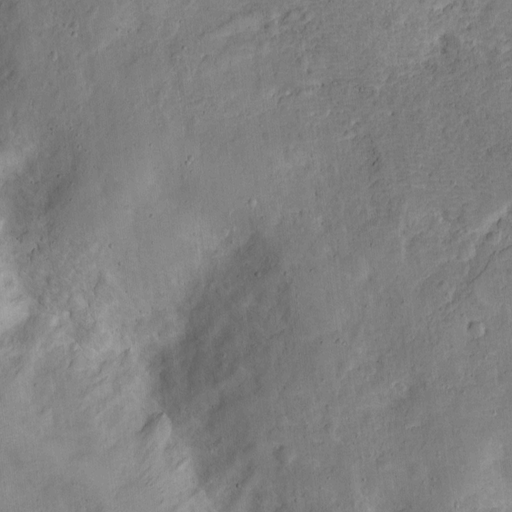
Classes present: Background, Cone